Question: How do I remove the specific column, from a 'DataGridView' control, that is indicated in the picture?

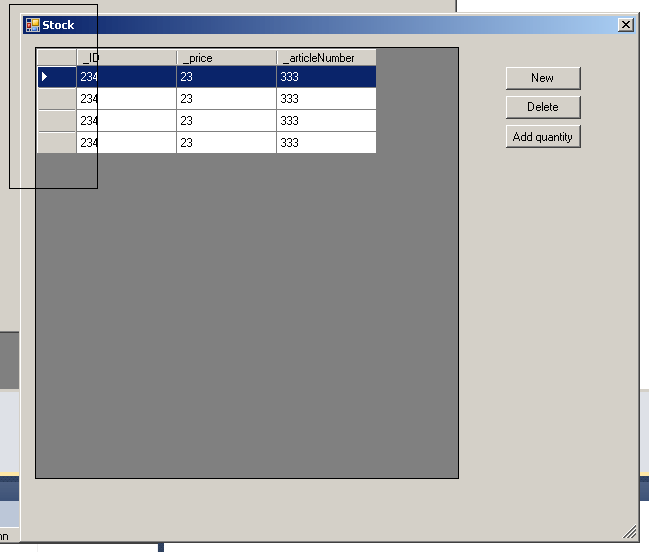
Answer: That particular column is called a . Its purpose is to allow the user to select the entire row with a single click, and to indicate which row is currently selected.
You can hide it by setting the <URL> of the 'DataGridView' control to False.